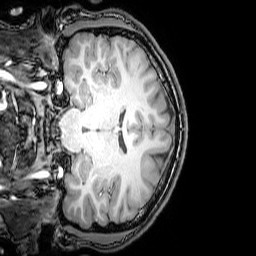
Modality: T1w
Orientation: coronal
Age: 22
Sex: male
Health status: healthy
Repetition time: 0.081 s
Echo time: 0.037 s